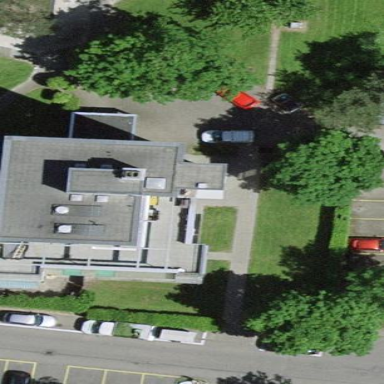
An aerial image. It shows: View of apartment building.